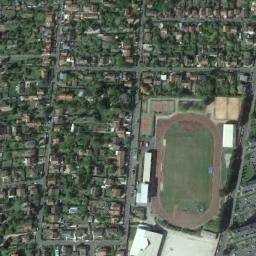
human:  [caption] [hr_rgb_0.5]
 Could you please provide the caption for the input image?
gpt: The ground track field is surrounded by lots of trees and houses arranged neatly .

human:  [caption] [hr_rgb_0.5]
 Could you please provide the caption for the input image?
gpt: A track and field is built in the middle of a residential area, Surrounded by a lot of vegetation .

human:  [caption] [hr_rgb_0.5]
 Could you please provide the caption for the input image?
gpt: A lot of buildings are near the ground track field .

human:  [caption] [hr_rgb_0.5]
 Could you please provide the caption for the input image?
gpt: There is an ground track field .

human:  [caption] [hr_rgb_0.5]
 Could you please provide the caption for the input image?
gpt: There are many buildings around the ground track field with a red track .